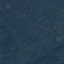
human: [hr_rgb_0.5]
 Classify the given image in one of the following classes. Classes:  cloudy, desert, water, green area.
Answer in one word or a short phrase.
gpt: green area